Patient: sex M, age 68
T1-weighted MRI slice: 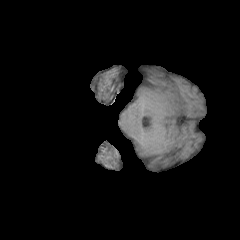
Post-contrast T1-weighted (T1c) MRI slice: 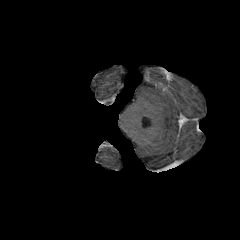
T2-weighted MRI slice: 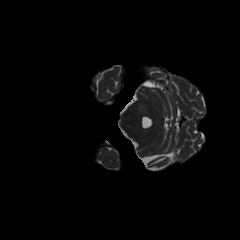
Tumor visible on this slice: no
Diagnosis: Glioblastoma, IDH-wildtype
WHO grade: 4